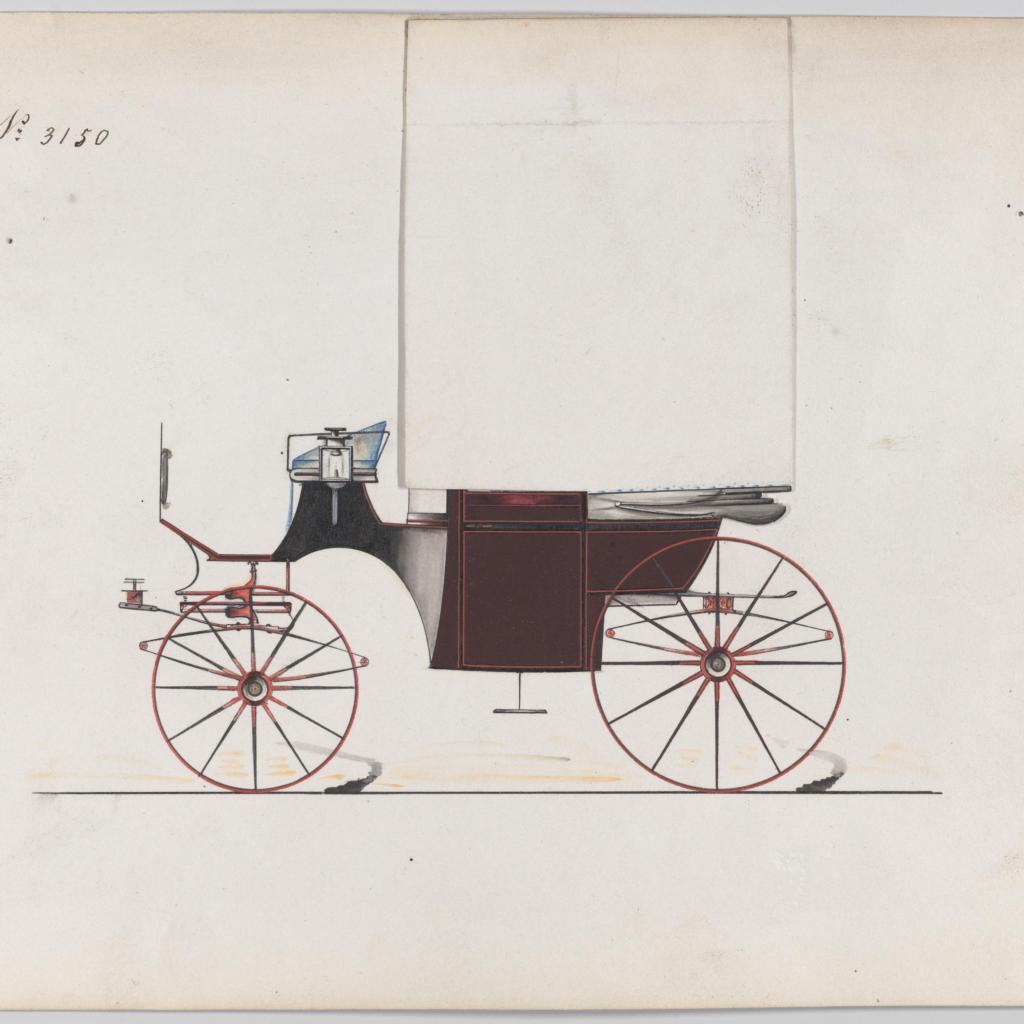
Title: Design for Landaulet, no. 3150
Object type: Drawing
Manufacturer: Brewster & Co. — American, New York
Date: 1875
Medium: Watercolor and ink
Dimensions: Sheet: 7 x 9 1/2 in. (17.8 x 24.1 cm)
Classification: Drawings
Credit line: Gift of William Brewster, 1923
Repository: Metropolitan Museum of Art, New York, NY